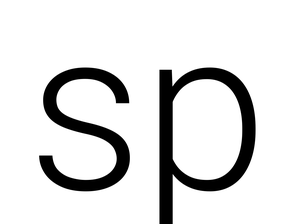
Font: Roboto_Light